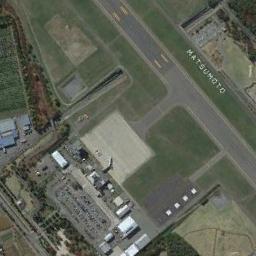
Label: airport